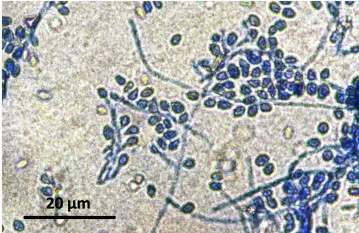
S. Apiospermum.
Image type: pathology (immunostaining)